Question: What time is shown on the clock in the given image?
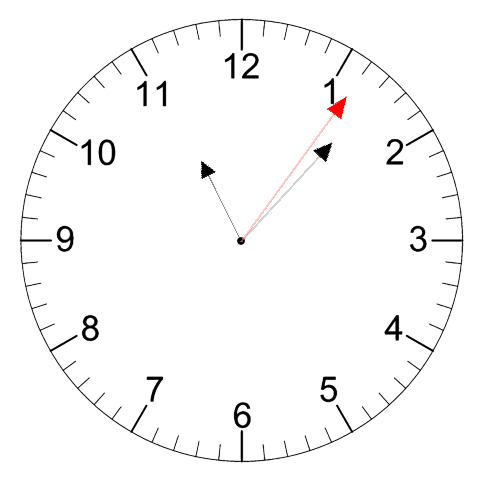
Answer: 11:07:06